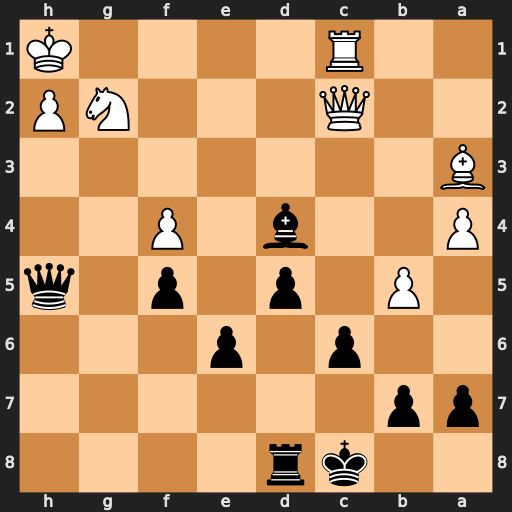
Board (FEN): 2kr4/pp6/2p1p3/1P1p1p1q/P2b1P2/B7/2Q3NP/2R4K
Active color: b
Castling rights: -
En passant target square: -
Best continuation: Rh8 Nh4 Qxh4